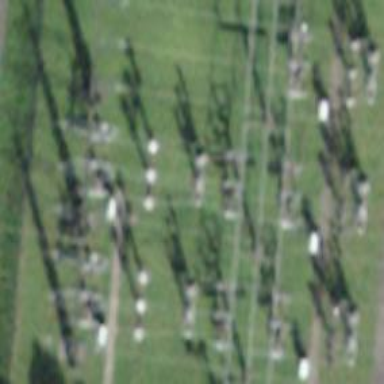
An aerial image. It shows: Switch used for power control.